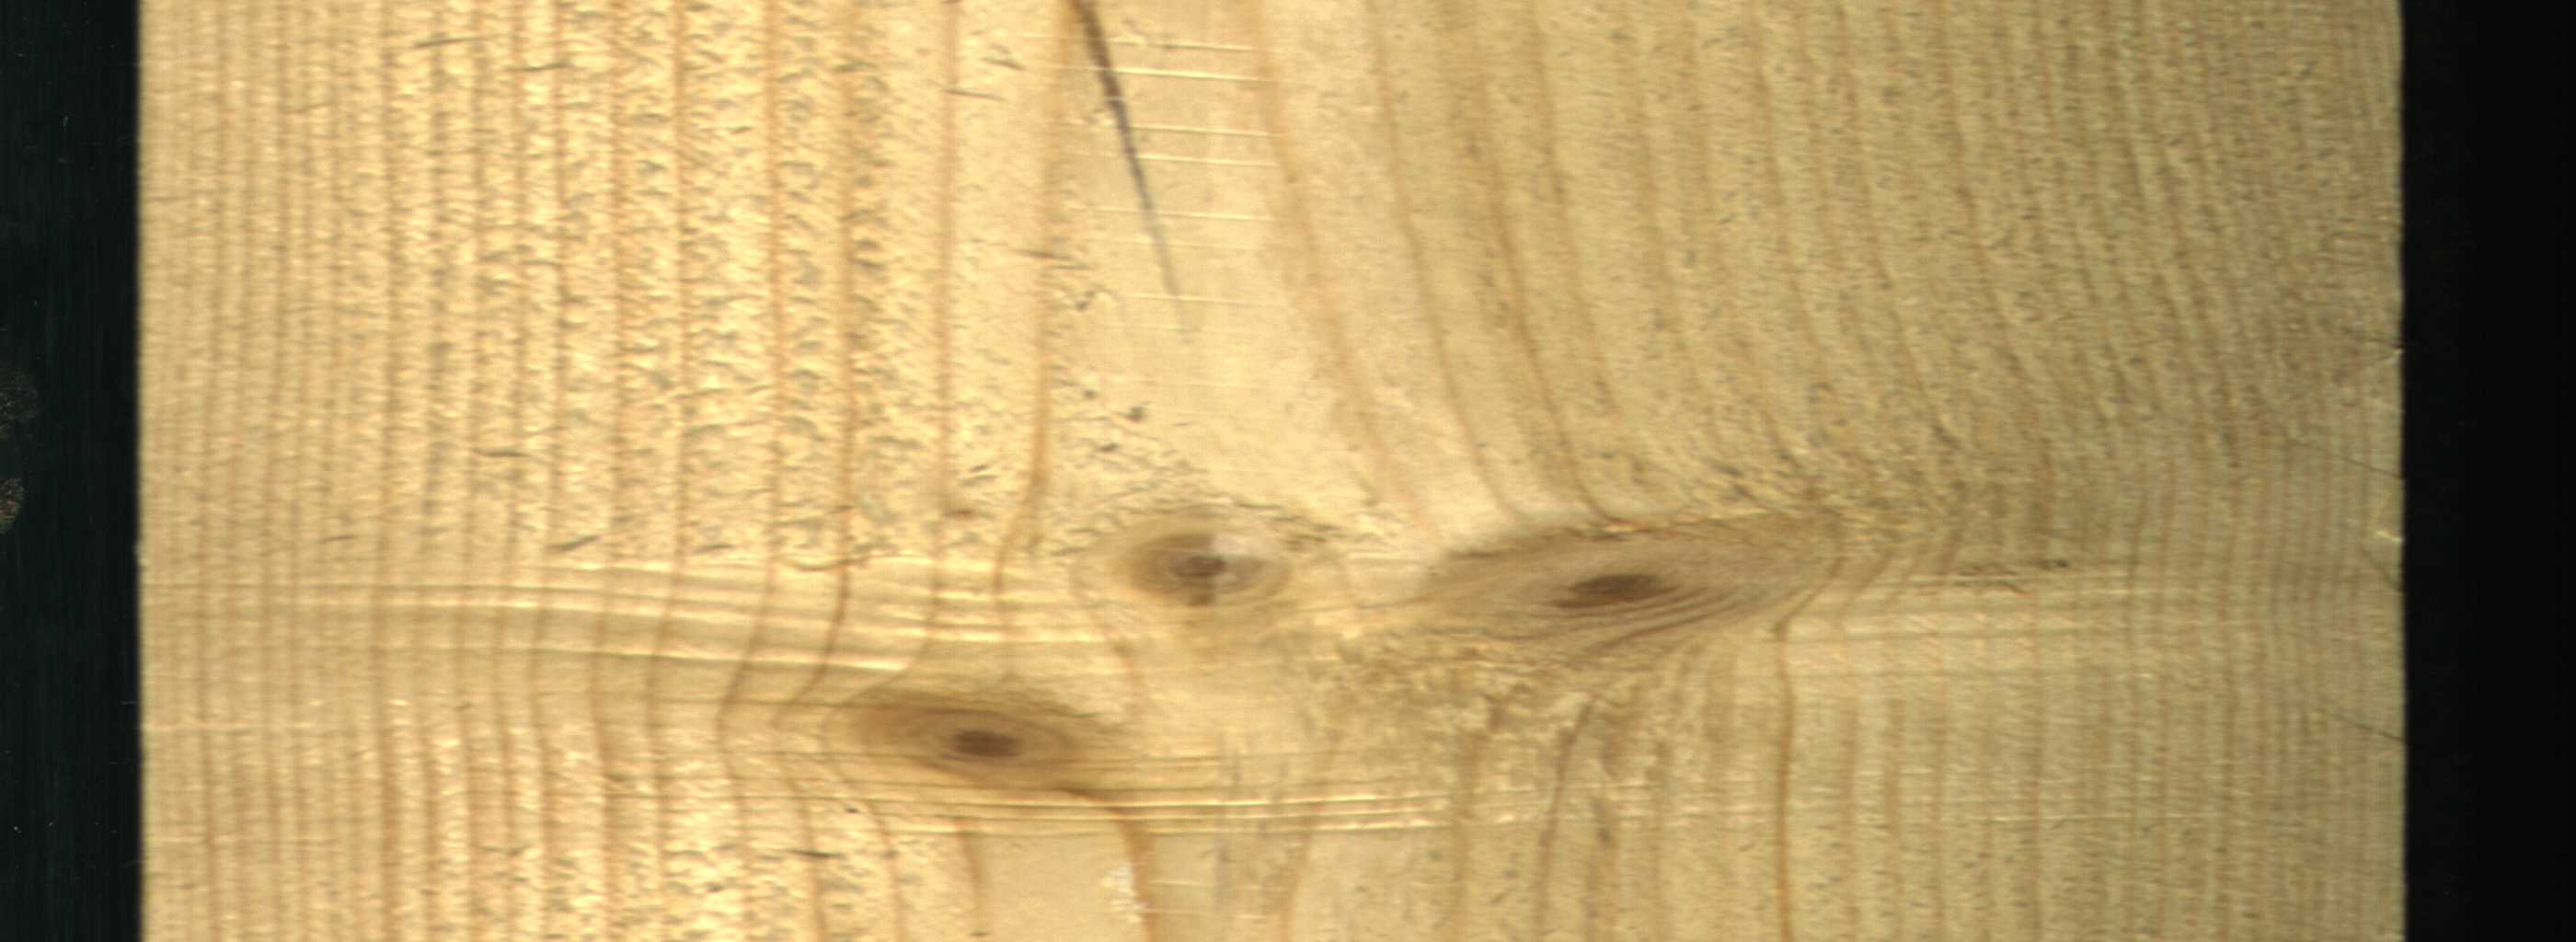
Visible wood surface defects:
resin
Live_Knot
Live_Knot
Live_Knot